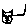
Label: cat